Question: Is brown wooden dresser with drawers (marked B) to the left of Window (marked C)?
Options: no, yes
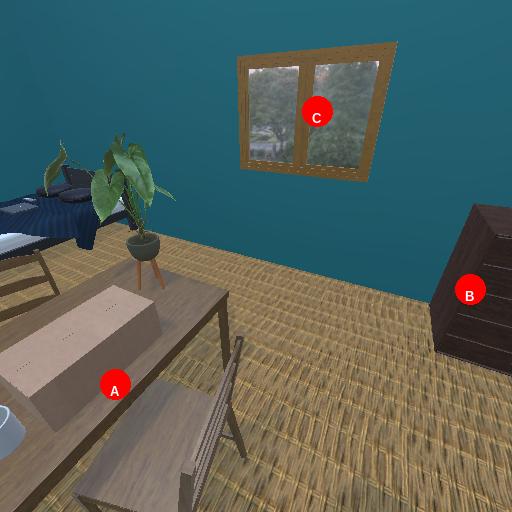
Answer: no